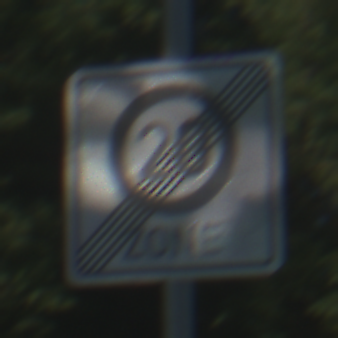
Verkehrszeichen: EndeZone20
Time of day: MorningAfternoon
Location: Outdoor (Nature)
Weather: Clear
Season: NotSpecified
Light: Natural